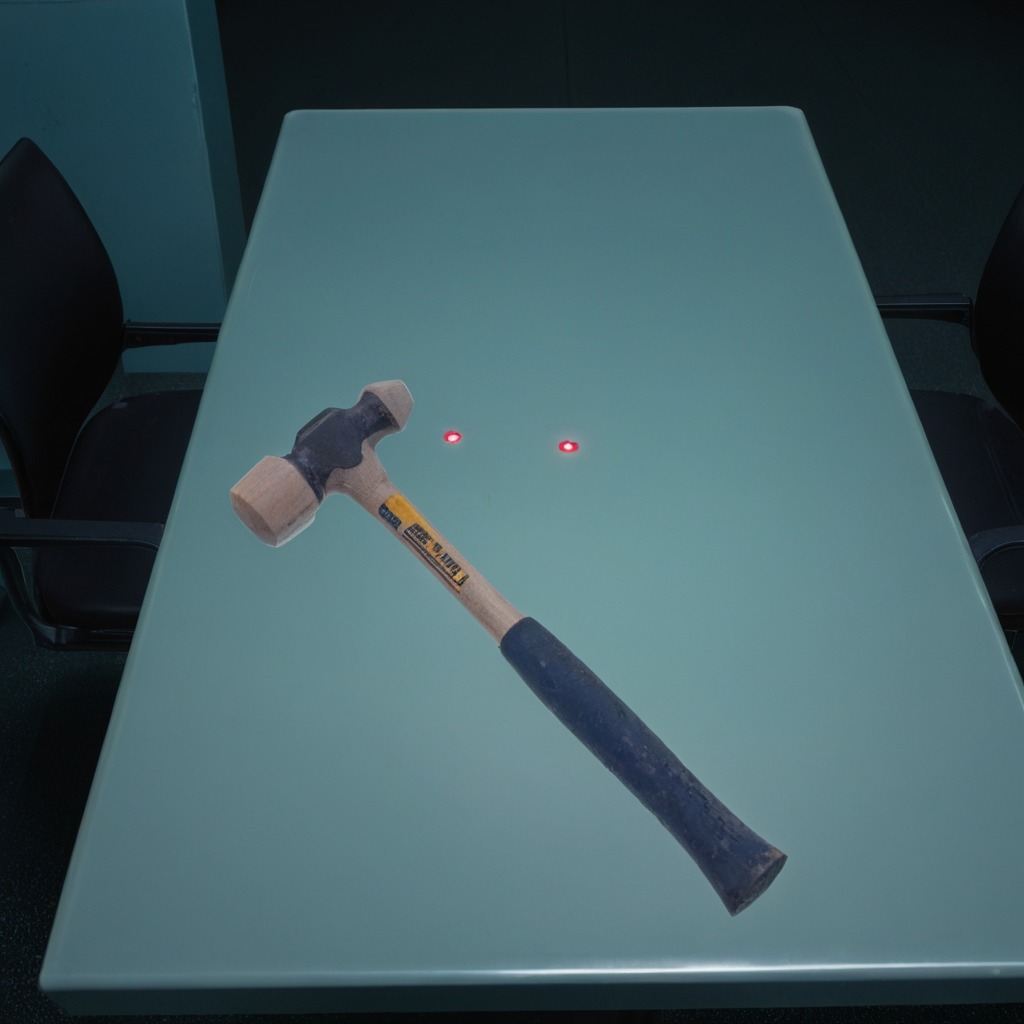
A hammer lies on a clean empty table in a railway signal maintenance room lit by harsh overhead fluorescents photorealistic surface textures crisp shadows high dynamic range